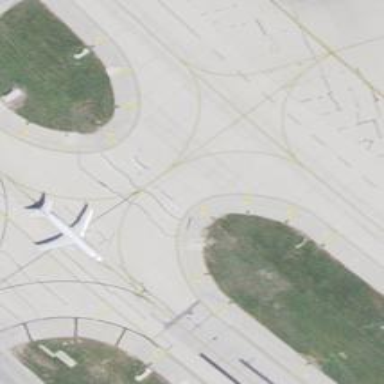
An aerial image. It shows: View of taxiway at the airport.